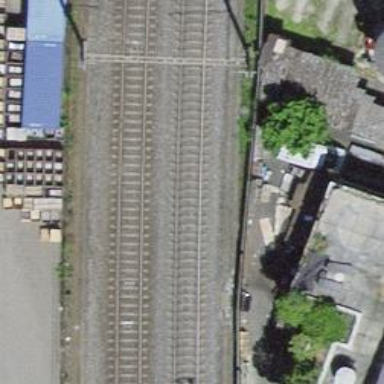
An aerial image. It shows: Single-track electrified railway with contact line.